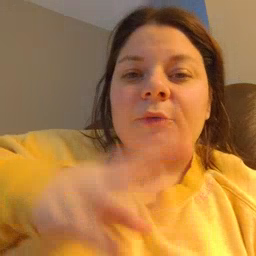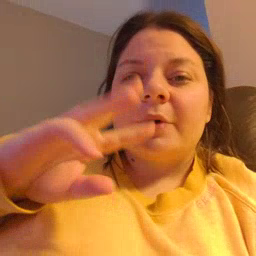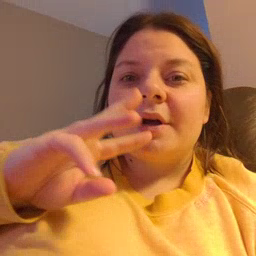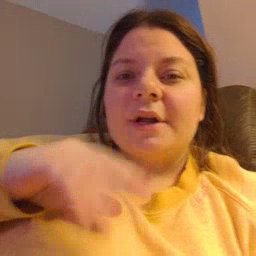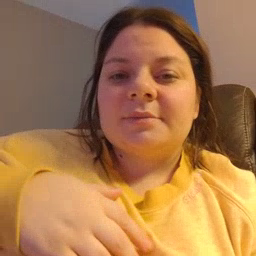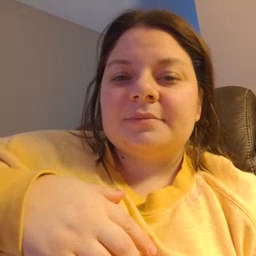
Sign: water